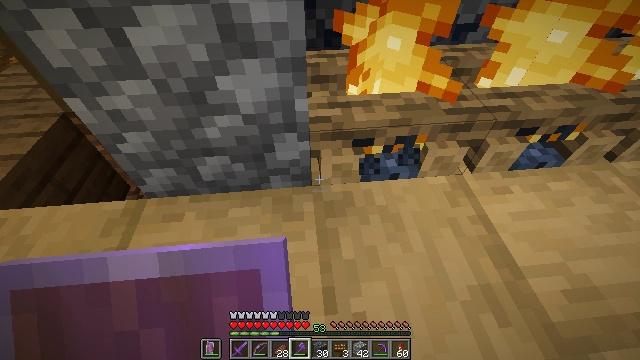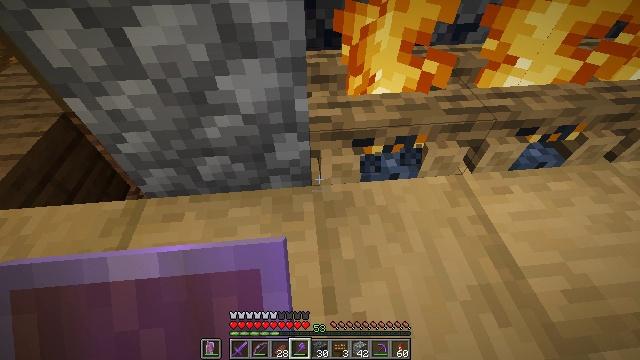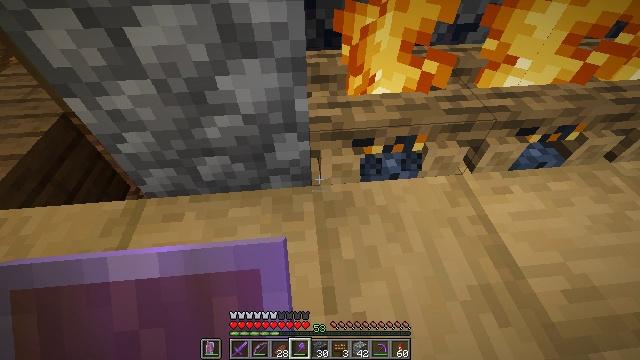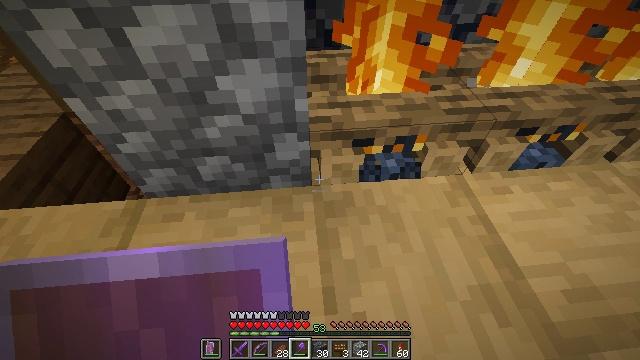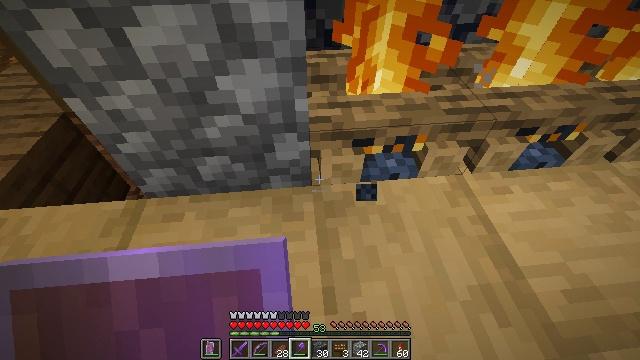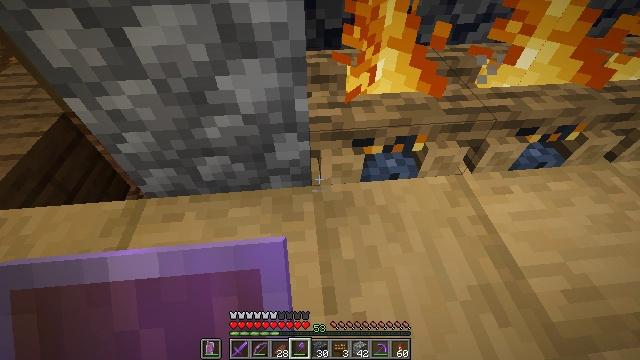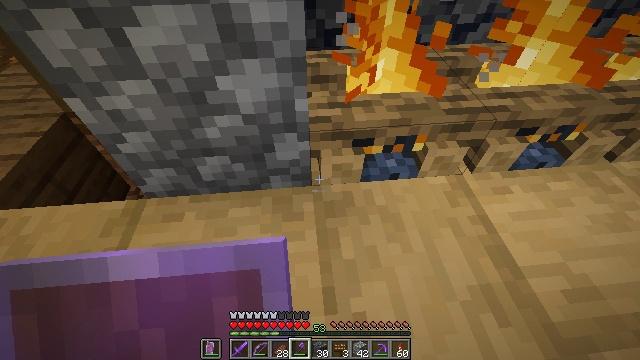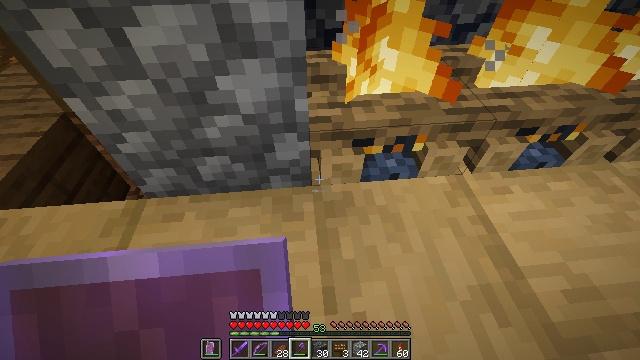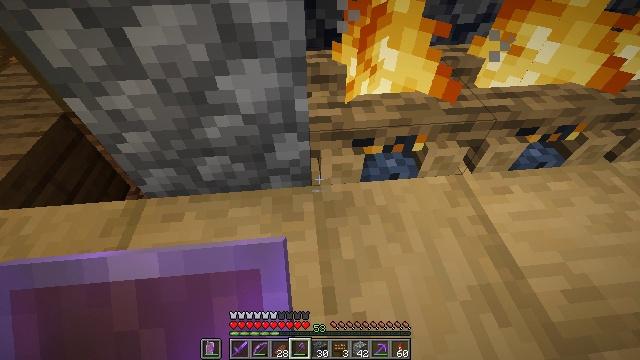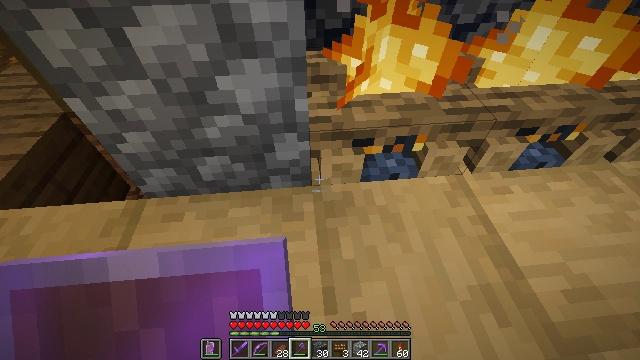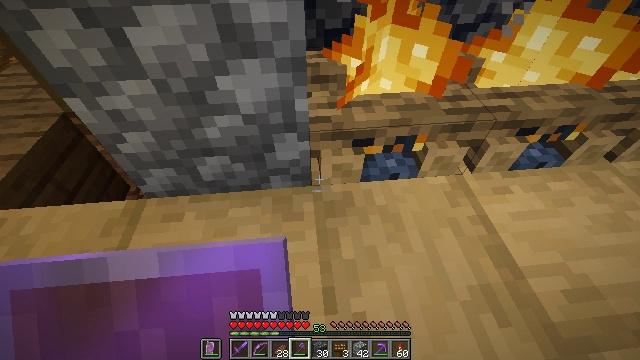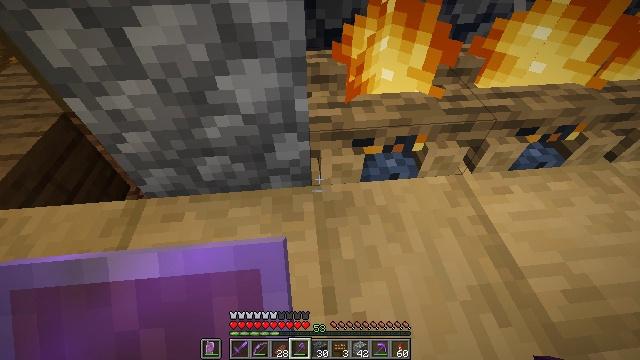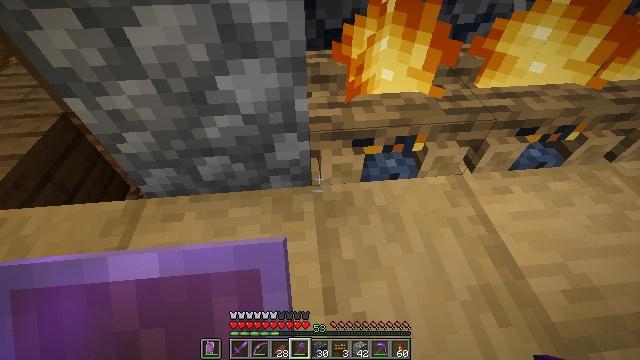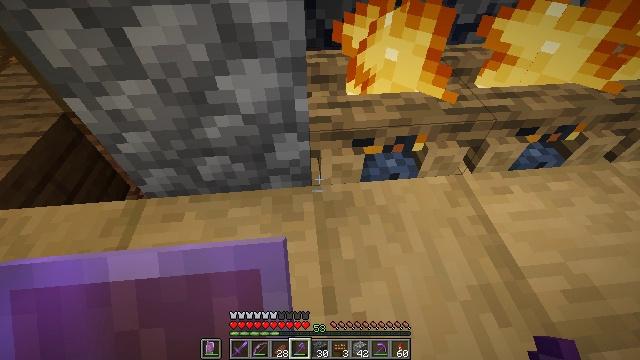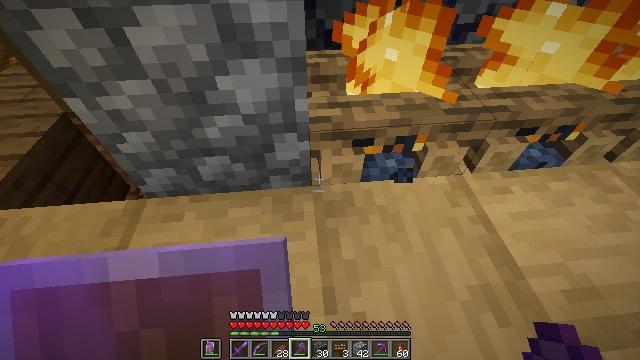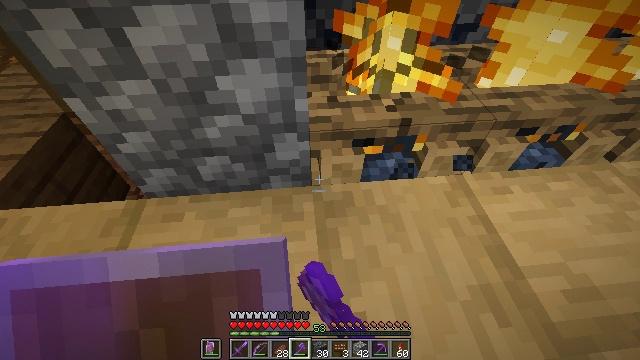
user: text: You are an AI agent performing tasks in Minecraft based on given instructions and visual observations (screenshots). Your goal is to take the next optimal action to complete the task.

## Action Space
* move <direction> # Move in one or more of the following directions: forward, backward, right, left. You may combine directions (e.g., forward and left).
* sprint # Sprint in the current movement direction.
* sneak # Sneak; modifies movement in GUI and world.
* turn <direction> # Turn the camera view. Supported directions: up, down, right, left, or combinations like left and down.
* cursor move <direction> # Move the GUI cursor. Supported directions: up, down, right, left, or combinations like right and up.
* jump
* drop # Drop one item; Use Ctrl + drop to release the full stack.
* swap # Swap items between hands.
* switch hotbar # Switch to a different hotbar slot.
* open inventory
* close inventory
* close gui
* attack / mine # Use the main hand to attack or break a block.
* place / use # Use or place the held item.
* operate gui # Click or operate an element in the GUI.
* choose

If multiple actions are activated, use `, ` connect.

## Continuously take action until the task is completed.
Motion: motion action
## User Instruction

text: Break the campfire to put it in your inventory.
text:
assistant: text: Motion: sneak
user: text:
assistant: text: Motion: sneak
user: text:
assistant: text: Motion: sneak
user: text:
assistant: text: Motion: sneak
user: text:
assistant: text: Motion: sneak
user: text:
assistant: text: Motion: sneak
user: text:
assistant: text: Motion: sneak
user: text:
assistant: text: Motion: sneak
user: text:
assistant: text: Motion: sneak
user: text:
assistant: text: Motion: sneak
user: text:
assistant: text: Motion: sneak
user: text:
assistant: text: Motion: sneak
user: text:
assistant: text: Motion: sneak
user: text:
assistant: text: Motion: sneak, attack / mine
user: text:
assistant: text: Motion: sneak, attack / mine
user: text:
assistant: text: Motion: sneak, attack / mine
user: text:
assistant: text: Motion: sneak, attack / mine
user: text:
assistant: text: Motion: sneak, attack / mine
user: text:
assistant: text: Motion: sneak
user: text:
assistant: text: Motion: sneak
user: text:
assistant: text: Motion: sneak